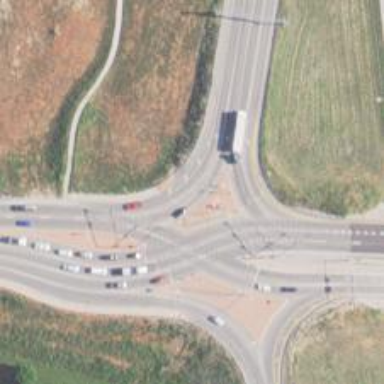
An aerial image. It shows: Motorway link at Diverging Diamond Interchange (DDI) junction.